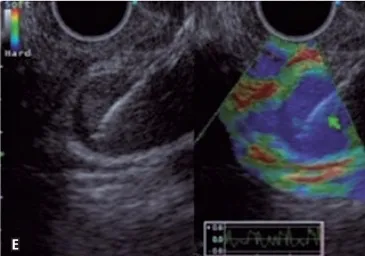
Paratracheal lymph node. Echoguided puncture.
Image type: radiology (ultrasound)